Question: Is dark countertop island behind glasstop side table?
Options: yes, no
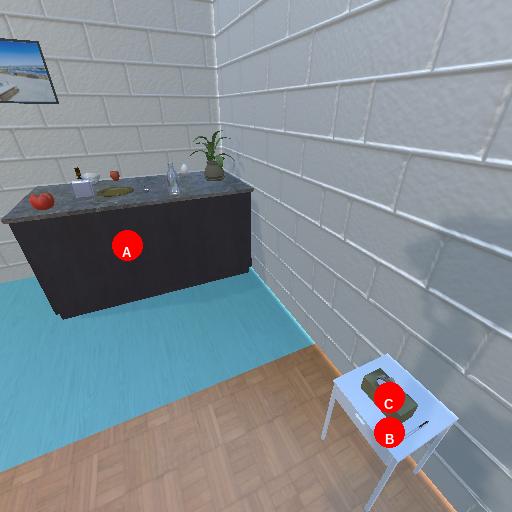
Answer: yes